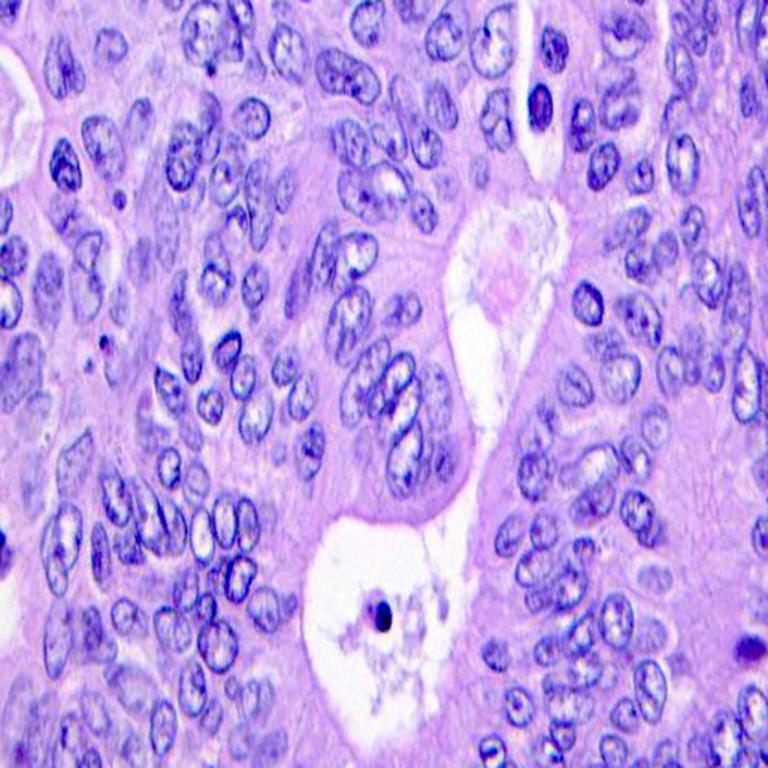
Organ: colon
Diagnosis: adenocarcinomas